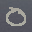
Label: 0